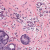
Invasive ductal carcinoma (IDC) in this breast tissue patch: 1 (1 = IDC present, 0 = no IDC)